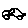
Label: car